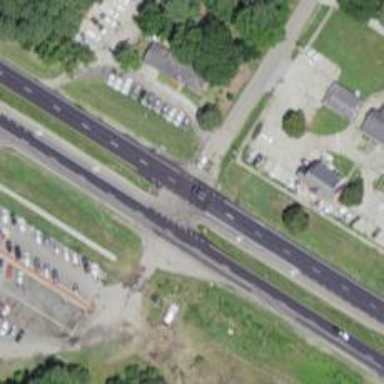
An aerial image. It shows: Asphalt trunk highway.